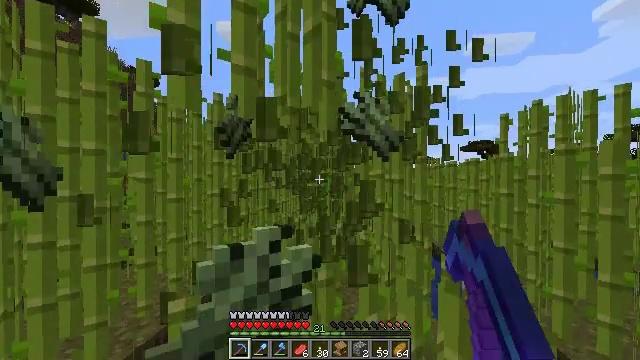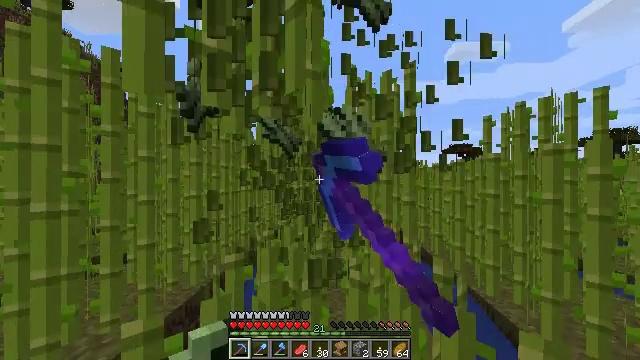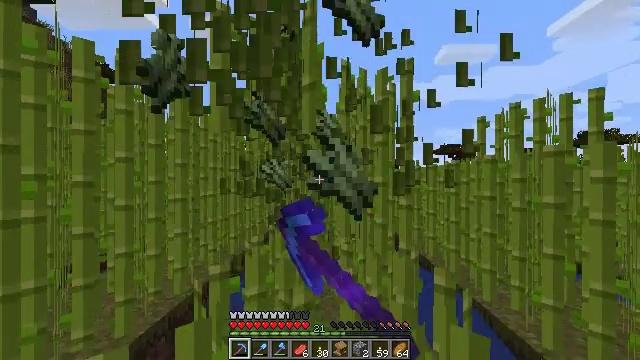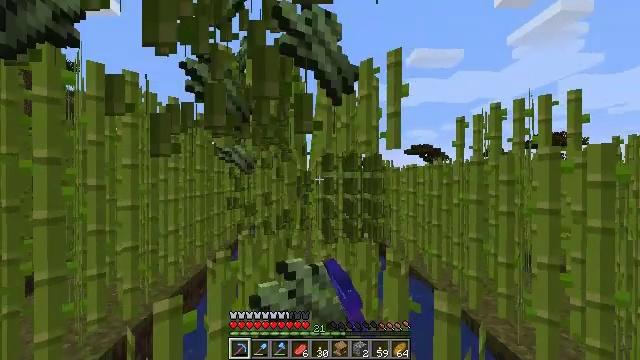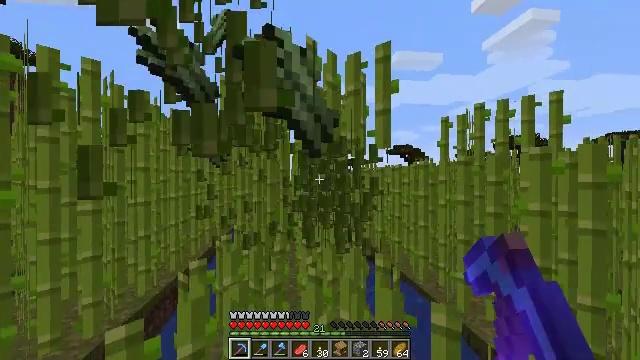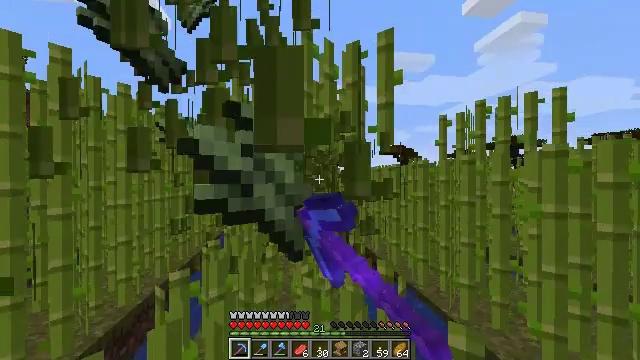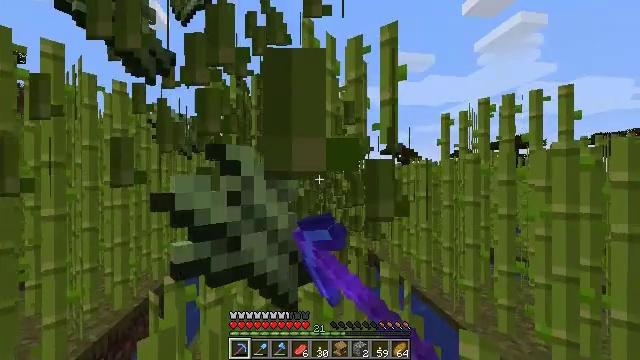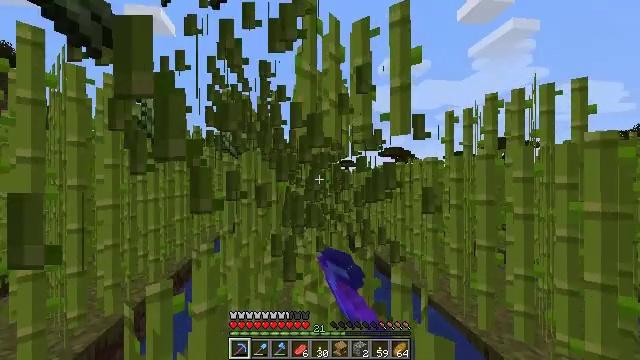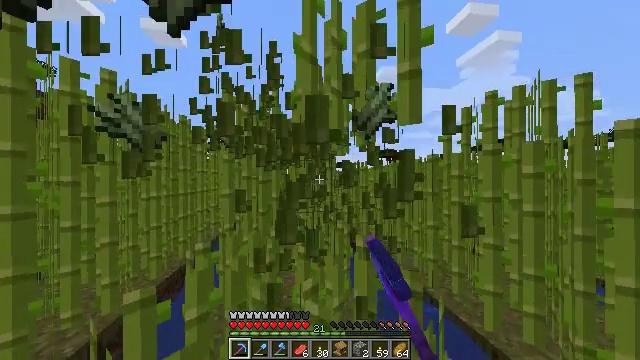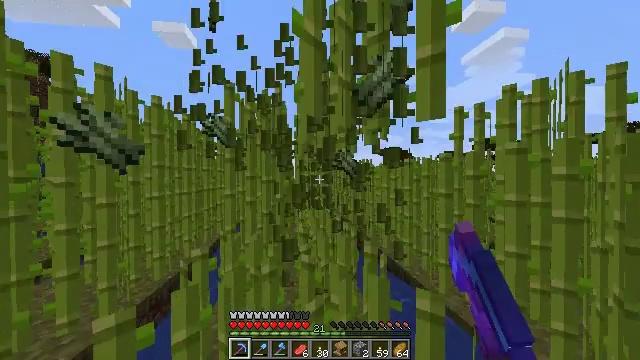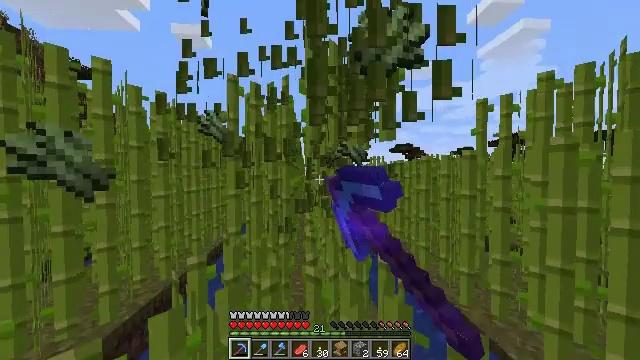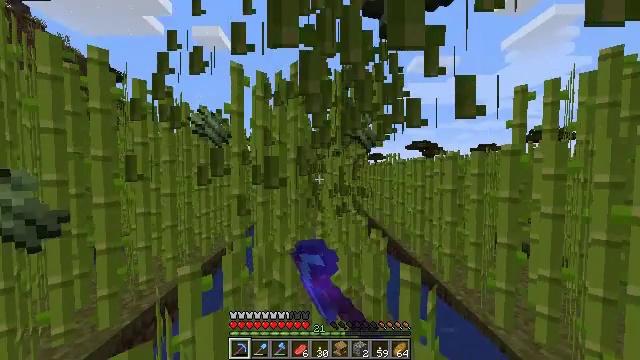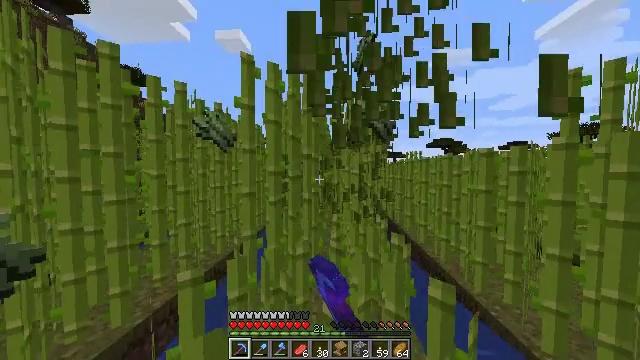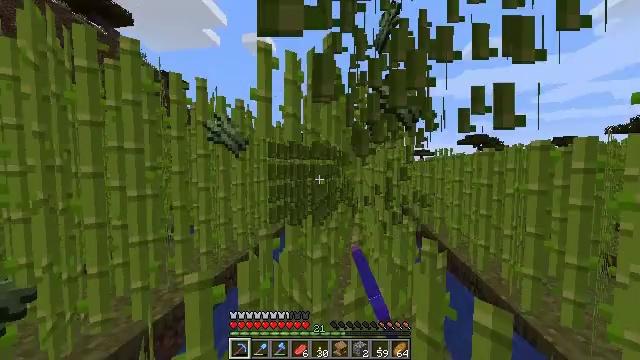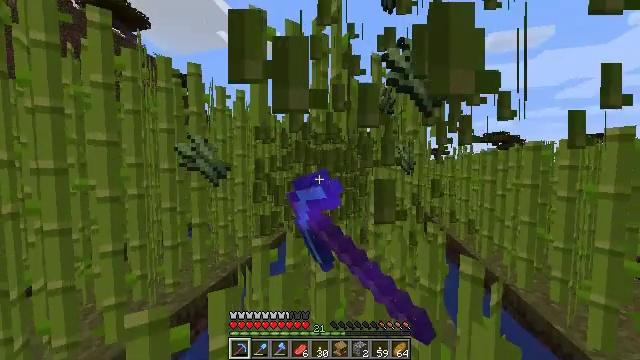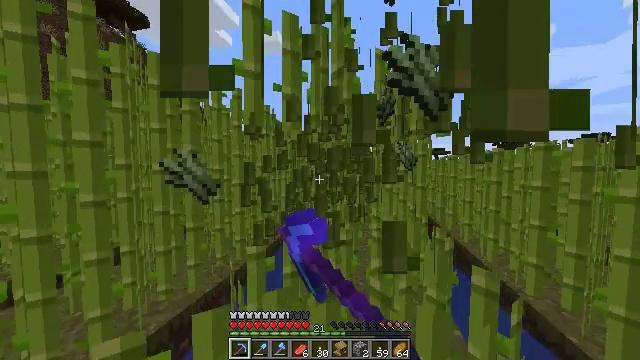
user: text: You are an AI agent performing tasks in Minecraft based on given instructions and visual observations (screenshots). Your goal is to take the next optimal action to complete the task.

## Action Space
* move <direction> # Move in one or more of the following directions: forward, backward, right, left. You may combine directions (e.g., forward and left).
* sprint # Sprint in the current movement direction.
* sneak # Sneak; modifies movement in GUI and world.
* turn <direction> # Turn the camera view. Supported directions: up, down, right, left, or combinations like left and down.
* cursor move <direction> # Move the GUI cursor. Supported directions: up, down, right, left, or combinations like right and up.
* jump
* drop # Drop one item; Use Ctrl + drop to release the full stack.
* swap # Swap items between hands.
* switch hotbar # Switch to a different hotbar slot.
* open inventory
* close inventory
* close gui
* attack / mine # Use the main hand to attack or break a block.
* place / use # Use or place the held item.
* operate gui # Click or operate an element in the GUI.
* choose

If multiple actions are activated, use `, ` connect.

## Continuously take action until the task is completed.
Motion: motion action
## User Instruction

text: Gather sugar cane for crafting.
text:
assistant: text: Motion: move forward, turn right, attack / mine
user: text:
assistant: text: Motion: move forward, turn right, attack / mine
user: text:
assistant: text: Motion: move forward, turn right, attack / mine
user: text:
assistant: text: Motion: move forward, turn right, attack / mine
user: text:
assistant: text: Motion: move forward, turn right, attack / mine
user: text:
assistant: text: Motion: move forward, sprint, attack / mine
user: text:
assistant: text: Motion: move forward, sprint, attack / mine
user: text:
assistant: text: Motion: move forward, sprint, attack / mine
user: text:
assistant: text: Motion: move forward, sprint, turn left, attack / mine
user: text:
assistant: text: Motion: move forward, sprint, turn left, attack / mine
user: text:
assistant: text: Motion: move forward, sprint, turn left, attack / mine
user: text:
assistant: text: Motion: move forward, sprint, turn left, attack / mine
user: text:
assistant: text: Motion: move forward, turn left, attack / mine
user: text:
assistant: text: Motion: move forward, turn left, attack / mine
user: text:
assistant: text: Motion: move forward, attack / mine
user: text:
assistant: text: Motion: move forward, attack / mine
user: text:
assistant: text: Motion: move forward, turn right, attack / mine
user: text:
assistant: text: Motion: move forward, turn right, attack / mine
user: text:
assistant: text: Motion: move forward, turn right, attack / mine
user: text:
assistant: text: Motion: move forward, turn right, attack / mine
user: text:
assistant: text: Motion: move forward, turn right, attack / mine
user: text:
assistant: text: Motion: move forward, turn right, attack / mine
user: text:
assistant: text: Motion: move forward, turn right, attack / mine
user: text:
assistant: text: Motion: move forward, attack / mine
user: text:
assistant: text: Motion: move forward, attack / mine
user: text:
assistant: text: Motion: move forward, turn left, attack / mine
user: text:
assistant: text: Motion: move forward, turn left, attack / mine
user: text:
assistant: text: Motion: move forward, turn left, attack / mine
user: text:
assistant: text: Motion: move forward, turn left, attack / mine
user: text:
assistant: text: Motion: move forward, attack / mine